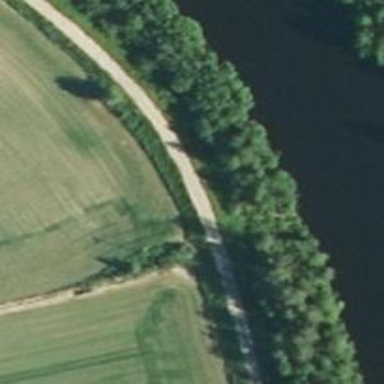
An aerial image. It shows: Track road with embankment.